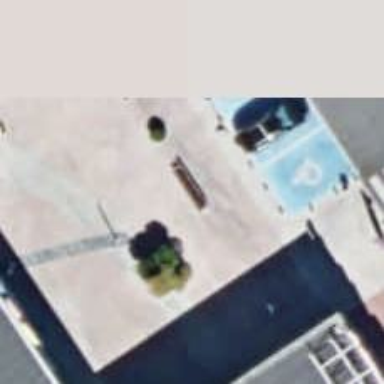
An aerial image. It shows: Bench for seating.